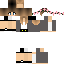
A female human skin with medium skin, wearing brown long hair dressed in a blue tshirt and black shorts, featuring a closed mouth.